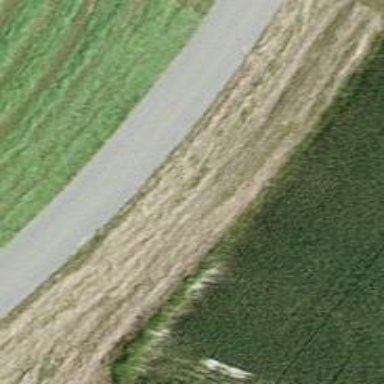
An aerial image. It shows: Unclassified road.